Interaction volume radius: 5 \u00c5
Interaction volume height: 25 \u00c5
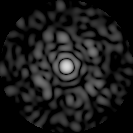
Disorder parameter: 0.8393